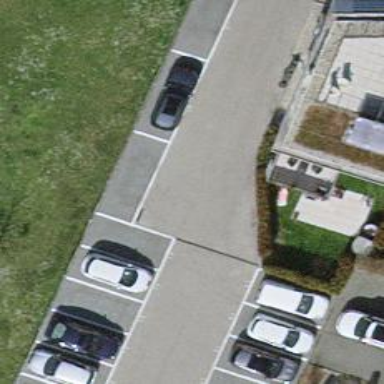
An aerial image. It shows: Road serving as parking aisle.